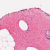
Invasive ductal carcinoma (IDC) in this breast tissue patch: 0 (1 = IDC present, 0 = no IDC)